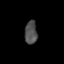
Tissue: prostate
Cell type: Fibroblasts
Senescence score: 0.6877
Nuclear area (px): 283
Mean DAPI intensity: 78.774